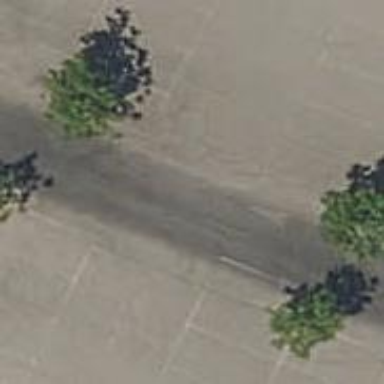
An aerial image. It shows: Road serving as parking aisle.